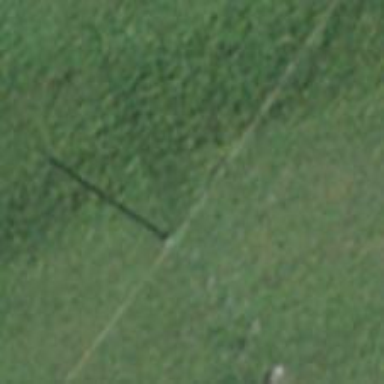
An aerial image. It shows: Minor power line.